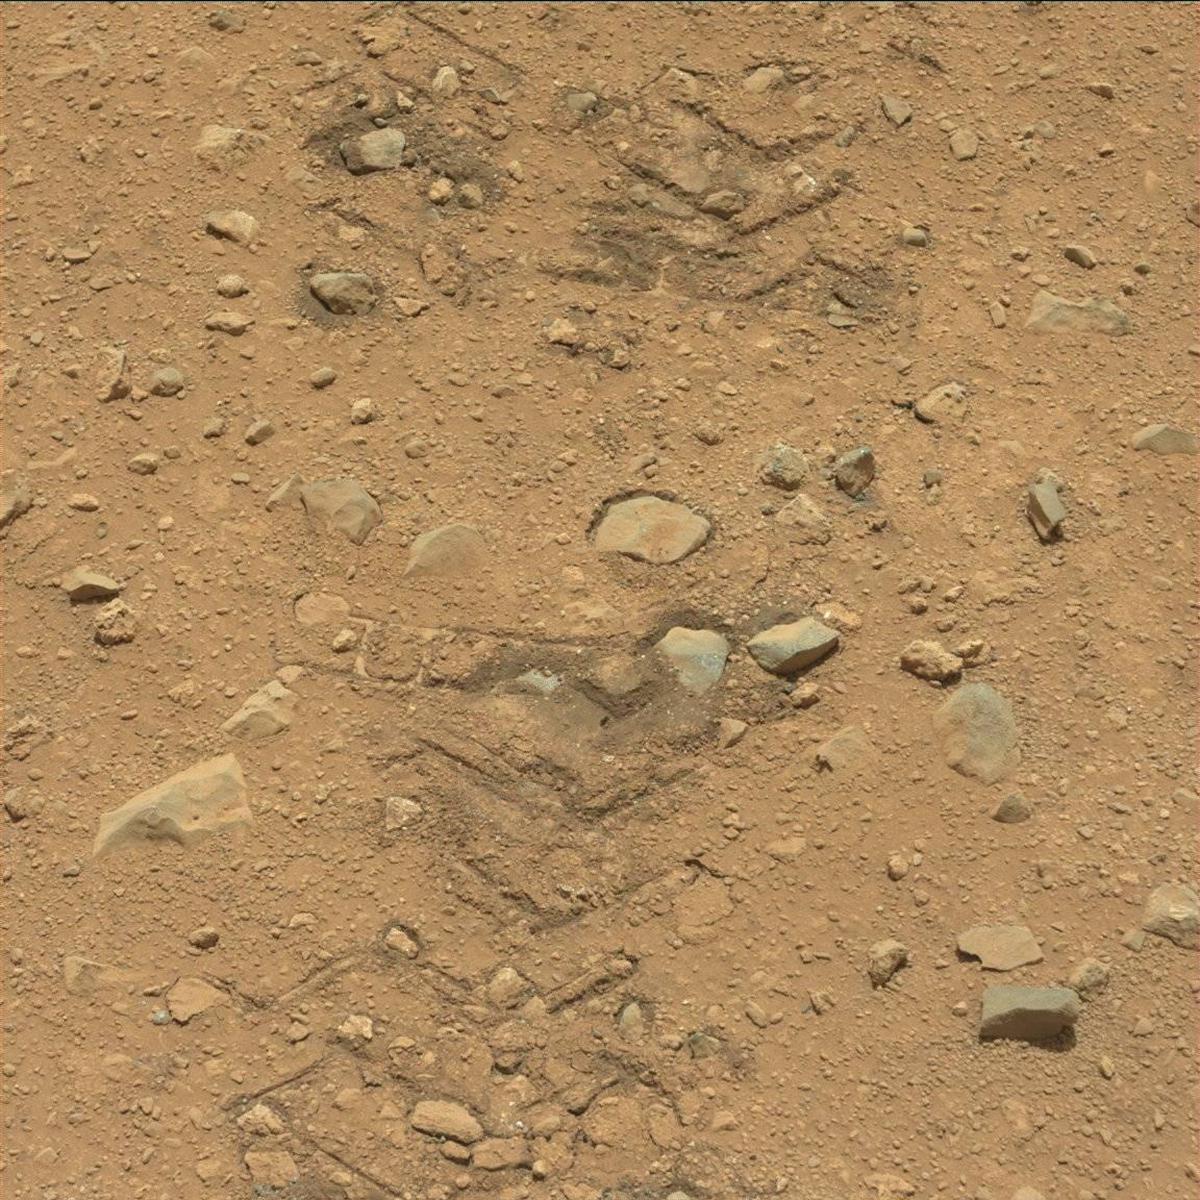
Terrain classes present: Bedrock, Rock, Sand / Soil